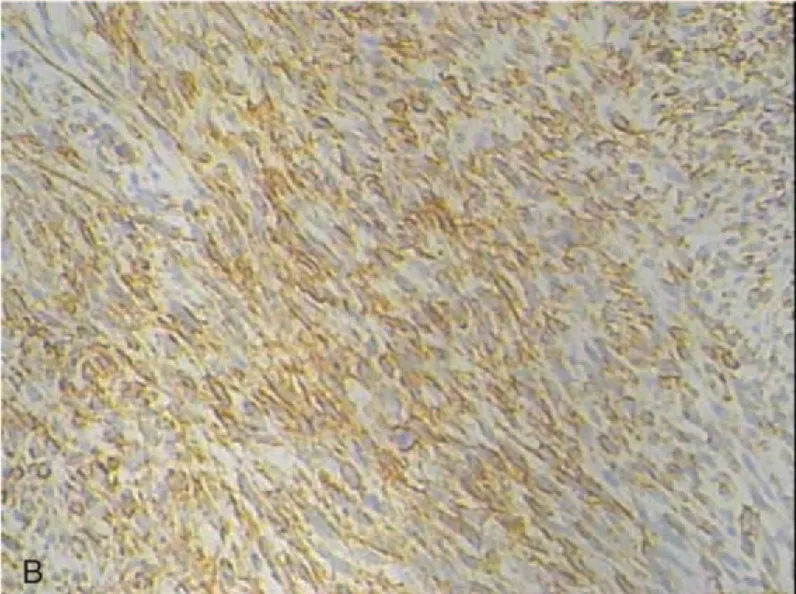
Histopathological findings of the tumor at the second recurrence in 2009. (B) The specimen was positive for CD34.
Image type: pathology (papanicolaou)